Question: For hosting one of our asp.net application, we created an Azure account which starts with a free trial. Then I created a web app from app services menu. After web app instance is deployed and ready, I clicked on the web app for changing the settings I get a window with all the menu options disabled.

Does the Azure Free trial subscription have any sort of restrictions?
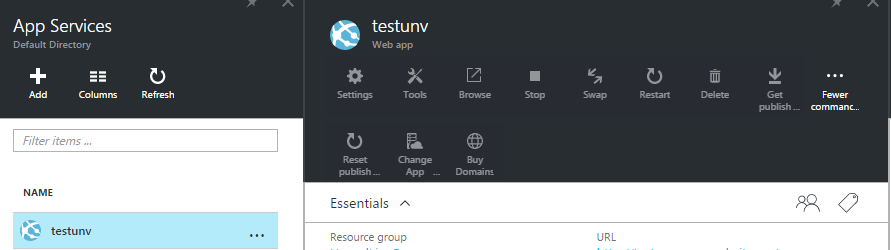
Answer: A site in a free subscription is fully functional, so all this UI absolutely should be available. As you found, after creating a new site everything started working.
Now the question is what prevented this from not working in the first site. My take is that it was likely a glitch in the Azure Portal (yes, it still has a few bugs), and that a browser refresh would have solved it. If you run into this again and a Portal refresh doesn't solve it, we can investigate further.